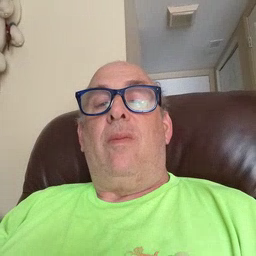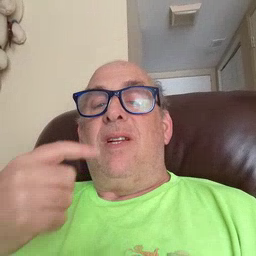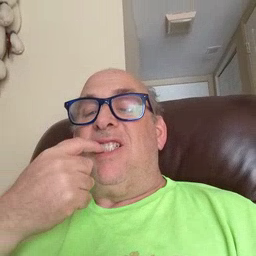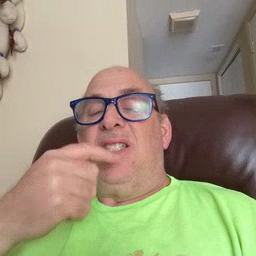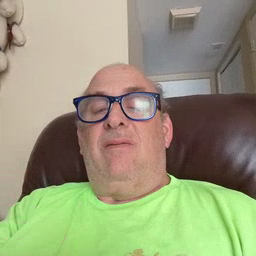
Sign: tooth